Current action and preconditions to check: trajectory_clear

Your task: For each precondition in the list above, predict whether it will hold at this action.

Consider the current scene as observed from the mobile robot's camera, and analyze the predicted future states of all dynamic agents (e.g., people, animals, vehicles, or any moving entities) within the NEXT SECOND.

IMPORTANT: Only answer "very likely" if you are absolutely certain—based on strong, clear evidence—that a dynamic agent will violate the precondition in the predicted future state. Do NOT answer "very likely" for unlikely, ambiguous, or low-probability risks.

Ask yourself for each precondition: Is there a high probability, with clear and convincing evidence, that the predicted future states of any dynamic agent will interfere with the predicted future state of the currently executing action within the NEXT SECOND, causing that precondition to fail?

Assess the risk level based on these predictions. Use "likely" or "very likely" if motions create a clear risk of interference.

Use "neutral" or "improbable" if agents are nearby but their predicted paths are clearly diverging or non-conflicting.

Failure Risk Categories: "very improbable", "improbable", "neutral", "likely", "very likely"

Answer Format: Output ONLY the probability_of_failure value from these categories: "very improbable", "improbable", "neutral", "likely", "very likely"

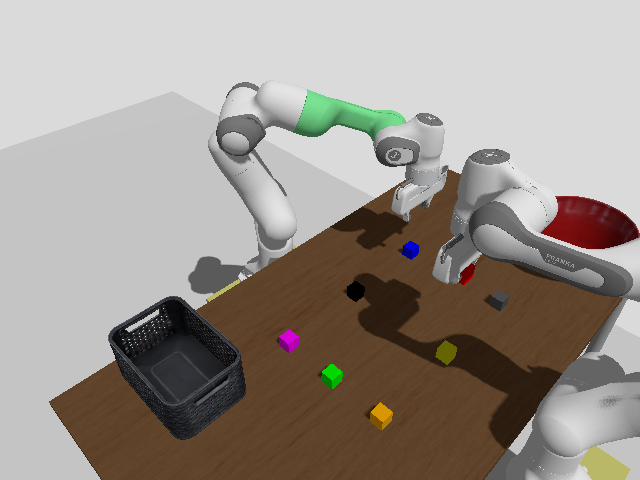

Answer: very improbable